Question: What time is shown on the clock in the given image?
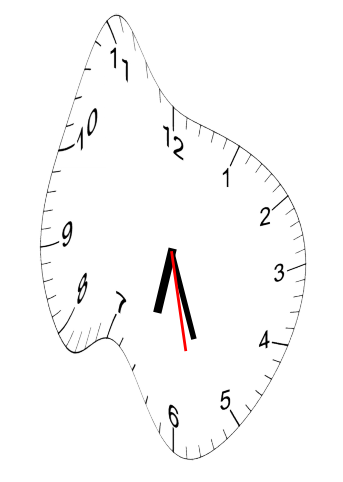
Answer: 06:26:28